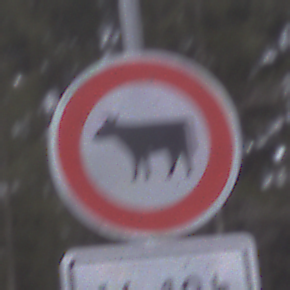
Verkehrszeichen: VerbotViehtrieb
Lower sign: ZeitangabenOhneBeschraenkungAufWochentage1
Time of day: Midday
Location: Outdoor (Nature)
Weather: Overcast
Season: Autumn
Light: Natural